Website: ulta-beauty
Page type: delivery-shipping
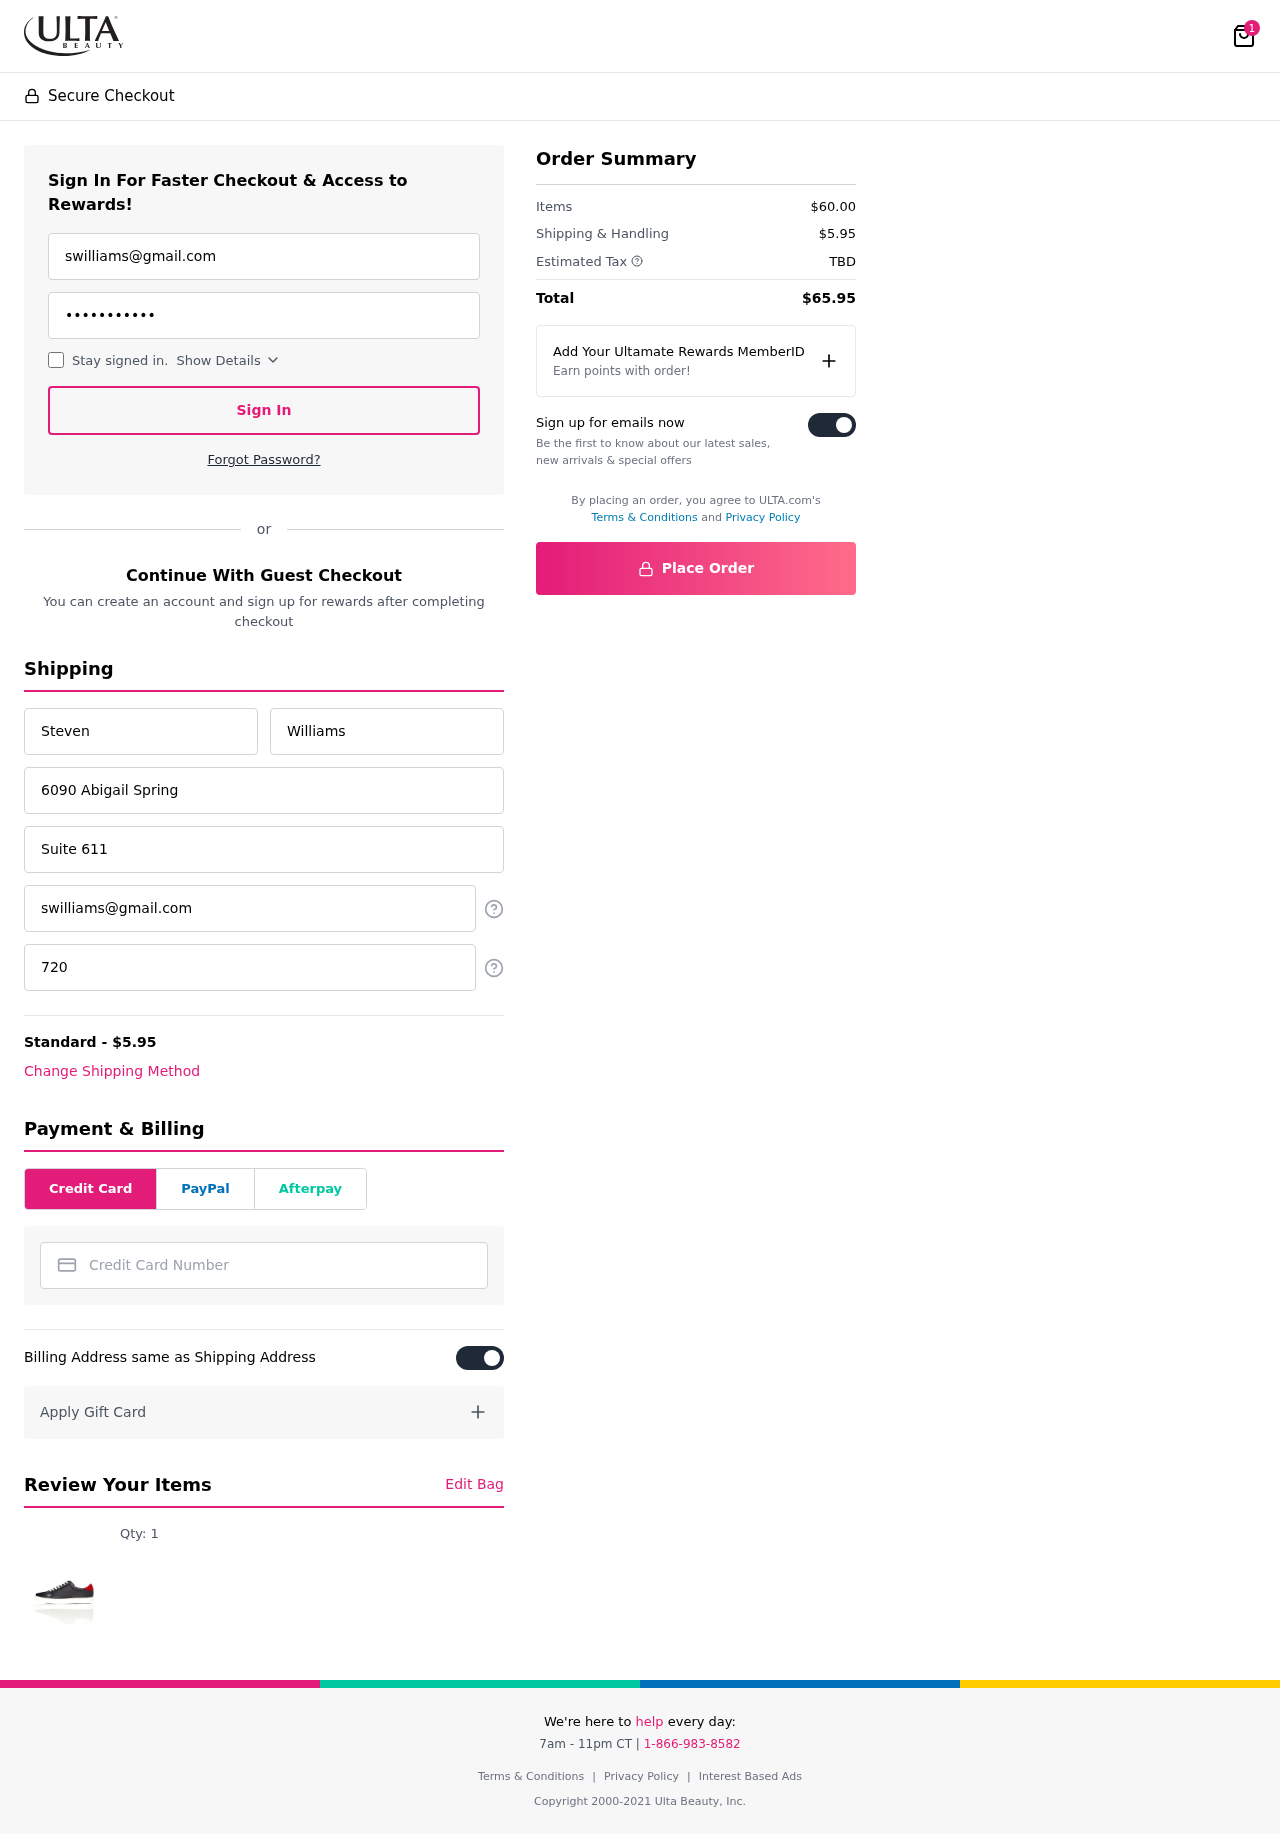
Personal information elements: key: PII_CARD_NUMBER
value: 6541 2958 1890 0580
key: PII_EMAIL
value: swilliams@gmail.com
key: PII_EMAIL2
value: swilliams@gmail.com
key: PII_FIRSTNAME
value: Steven
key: PII_LASTNAME
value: Williams
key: PII_PHONE
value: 7205703354
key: PII_STREET
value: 6090 Abigail Spring
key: PII_STREET2
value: Suite 611
Product elements: key: PRODUCT1_QUANTITY
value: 1
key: PRODUCT1
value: Qty: 1
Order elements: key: ORDER_NUM_ITEMS
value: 1
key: ORDER_SHIPPING_COST
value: $5.95
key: ORDER_SUBTOTAL
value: $60.00
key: ORDER_TAX
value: TBD
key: ORDER_TOTAL
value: $65.95